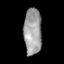
Tissue: lung
Cell type: Epithelial cells
Senescence score: 0.2212
Nuclear area (px): 806
Mean DAPI intensity: 158.737